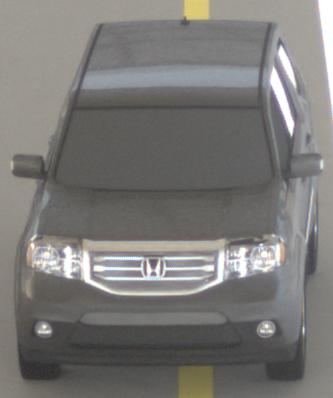
Make: Honda
Model: Pilot
Detailed model: Gen. 2 Facelift
Model produced from: 2012
Model produced until: 2015
Doors: 5
Color: gray
Road condition: dry road
Daytime: morning or afternoon
Contrast: low contrast